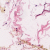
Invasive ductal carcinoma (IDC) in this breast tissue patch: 0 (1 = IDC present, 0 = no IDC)